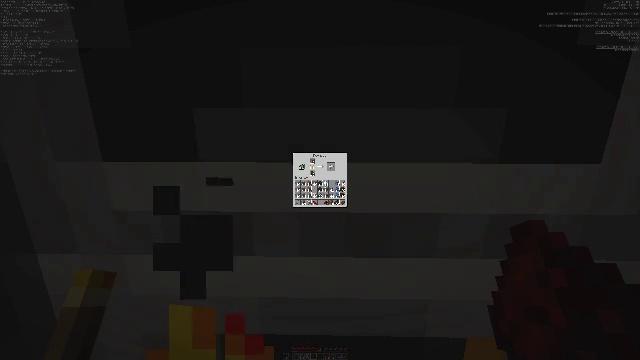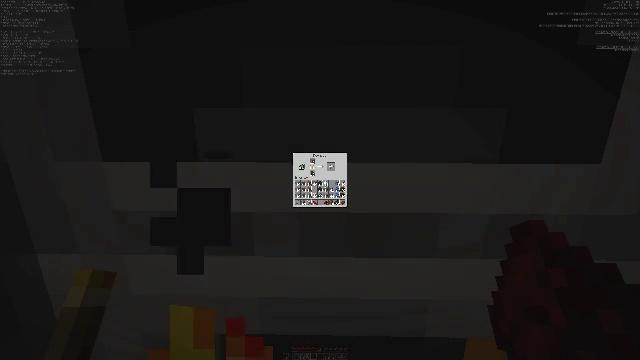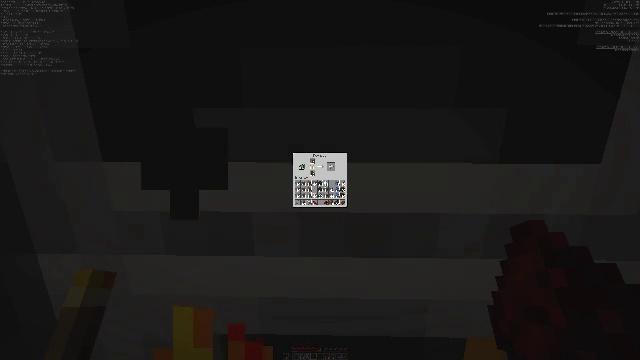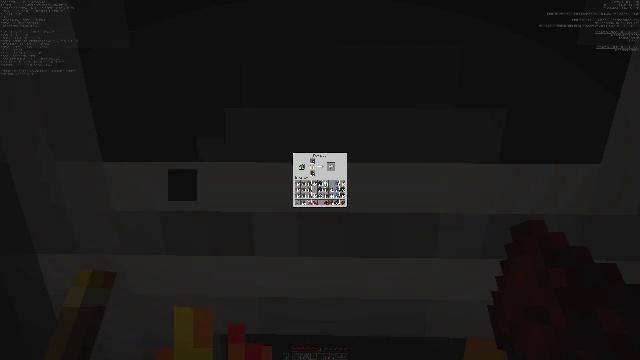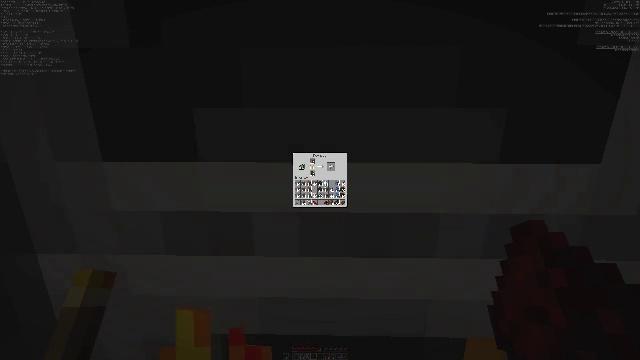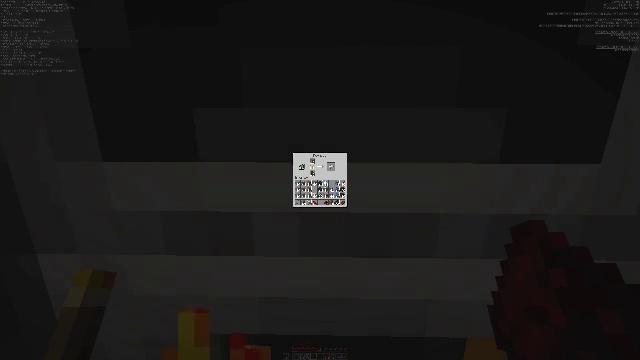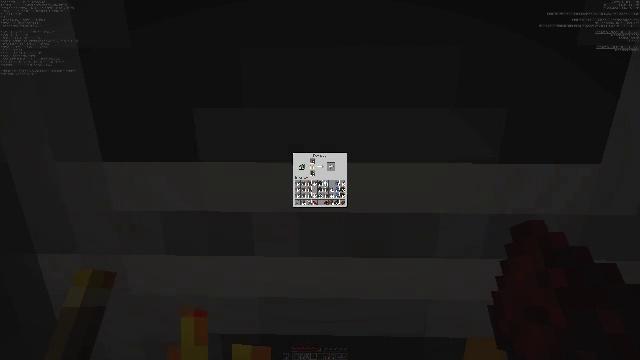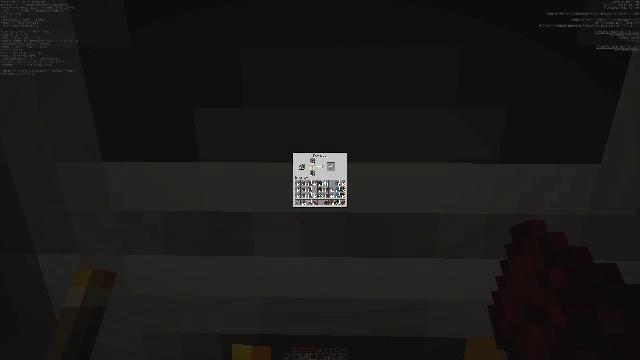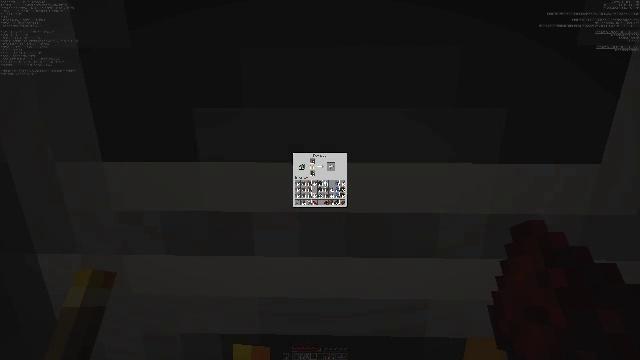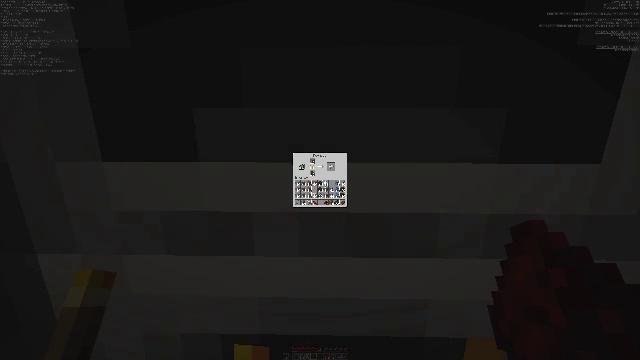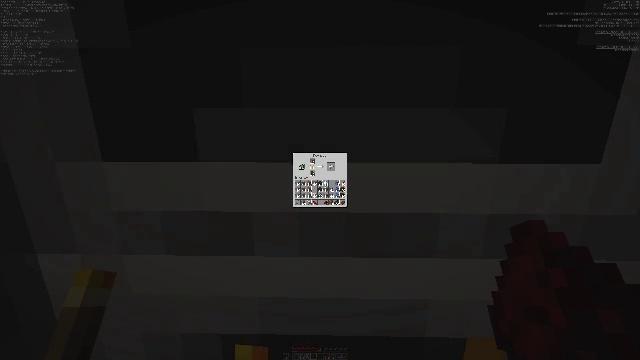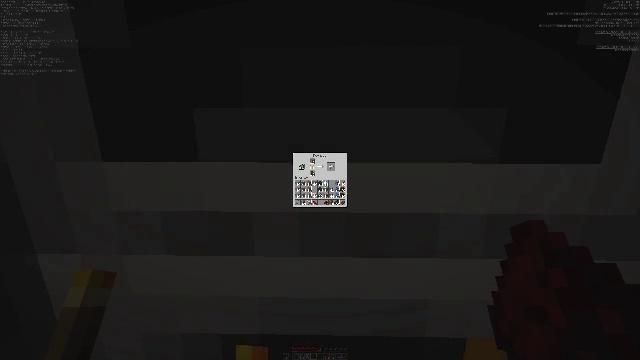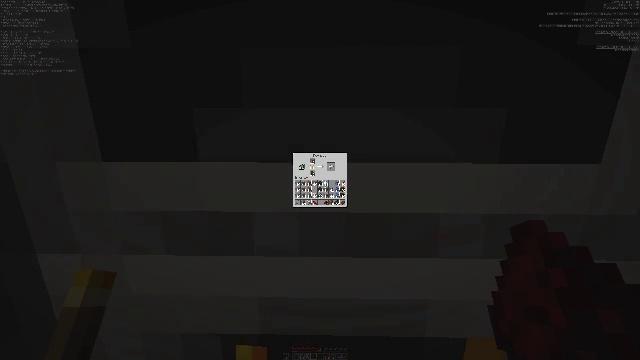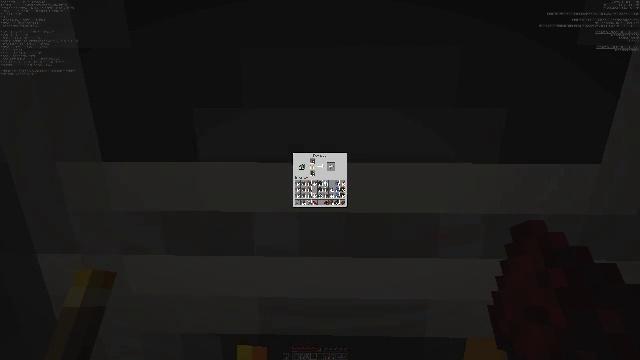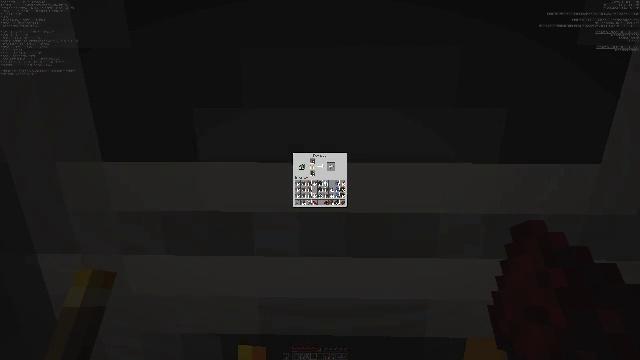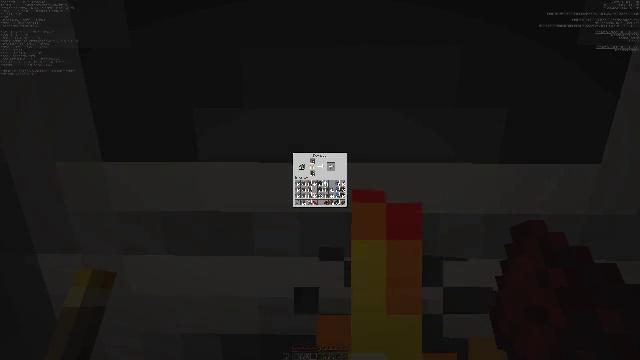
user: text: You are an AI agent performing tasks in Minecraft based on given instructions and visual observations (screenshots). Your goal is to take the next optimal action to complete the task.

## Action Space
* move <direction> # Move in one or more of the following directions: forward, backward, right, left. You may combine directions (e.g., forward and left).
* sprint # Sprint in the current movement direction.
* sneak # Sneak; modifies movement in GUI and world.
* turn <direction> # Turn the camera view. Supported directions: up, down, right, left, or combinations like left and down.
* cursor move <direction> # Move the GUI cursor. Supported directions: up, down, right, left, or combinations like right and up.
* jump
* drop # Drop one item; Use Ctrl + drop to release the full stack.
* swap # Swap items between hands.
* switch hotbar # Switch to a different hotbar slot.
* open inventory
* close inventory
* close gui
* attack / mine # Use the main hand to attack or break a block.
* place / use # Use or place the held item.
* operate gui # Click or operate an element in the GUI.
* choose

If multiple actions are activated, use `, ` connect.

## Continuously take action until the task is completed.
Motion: motion action
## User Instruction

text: Turn iron ore into an iron ingot.
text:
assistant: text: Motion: no_op
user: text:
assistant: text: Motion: no_op
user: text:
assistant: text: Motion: no_op
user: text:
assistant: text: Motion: no_op
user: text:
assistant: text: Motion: no_op
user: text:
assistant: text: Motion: no_op
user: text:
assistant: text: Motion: no_op
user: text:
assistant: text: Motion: no_op
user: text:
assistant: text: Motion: no_op
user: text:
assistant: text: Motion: no_op
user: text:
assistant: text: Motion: no_op
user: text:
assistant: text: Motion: no_op
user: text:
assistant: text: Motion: no_op
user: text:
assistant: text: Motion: no_op
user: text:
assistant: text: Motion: no_op
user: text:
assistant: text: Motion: no_op
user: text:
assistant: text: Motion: no_op
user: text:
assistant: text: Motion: no_op
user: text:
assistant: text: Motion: no_op
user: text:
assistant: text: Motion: no_op
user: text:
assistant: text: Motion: no_op
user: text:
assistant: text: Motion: no_op
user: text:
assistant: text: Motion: no_op
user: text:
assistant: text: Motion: no_op
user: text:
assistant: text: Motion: no_op
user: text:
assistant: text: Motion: no_op
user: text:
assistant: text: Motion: no_op
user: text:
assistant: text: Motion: no_op
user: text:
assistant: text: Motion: no_op
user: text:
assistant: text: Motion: no_op